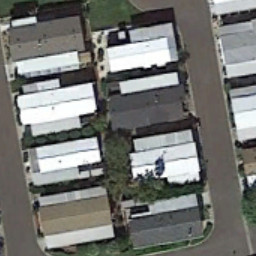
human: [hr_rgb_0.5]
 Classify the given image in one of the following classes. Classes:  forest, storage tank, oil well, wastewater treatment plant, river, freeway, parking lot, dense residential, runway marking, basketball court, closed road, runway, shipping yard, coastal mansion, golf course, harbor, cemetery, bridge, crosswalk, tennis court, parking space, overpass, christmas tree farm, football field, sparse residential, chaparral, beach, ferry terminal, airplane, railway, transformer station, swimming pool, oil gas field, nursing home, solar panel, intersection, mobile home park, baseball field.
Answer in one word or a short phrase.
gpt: mobile home park